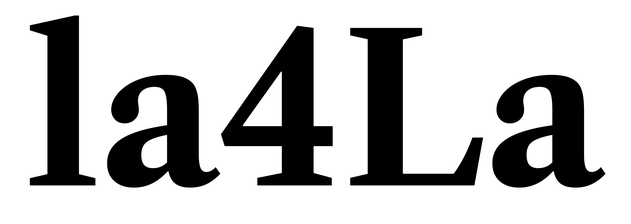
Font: LibreCaslonText_Bold